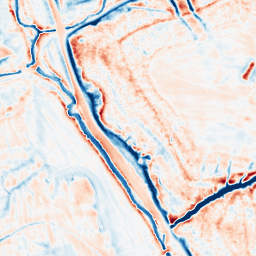
Category: multiscale
Decomposition family: dog_multiscale
Decomposition parameters: sigma_ratio: 2
n_scales: 3
base_sigma: 0.5
Upsampling method: sinc_blackman
Upsampling parameters: scale: 4
kernel_size: 16
Upsampling scale: 4